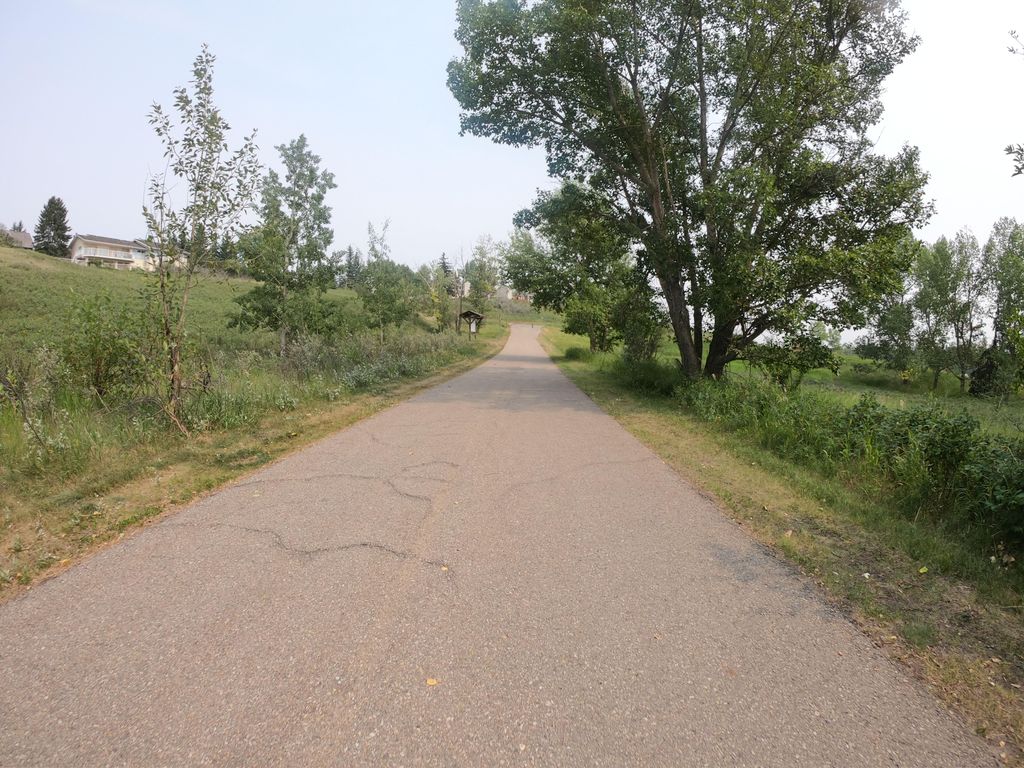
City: calgary